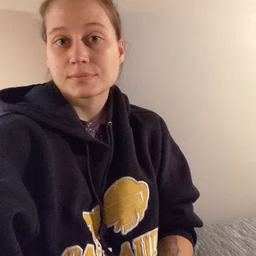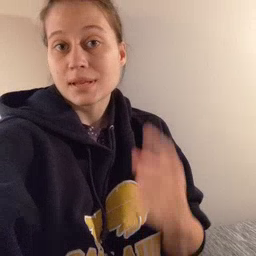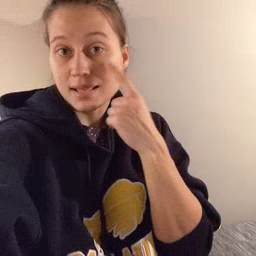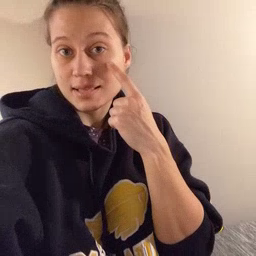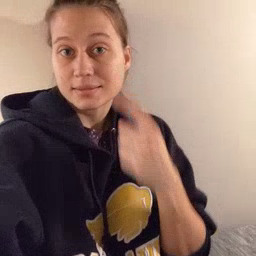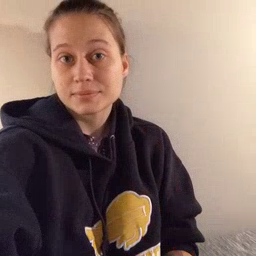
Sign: eye